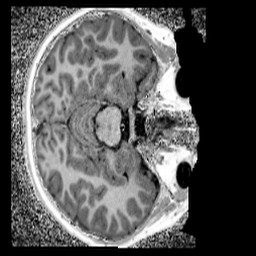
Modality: UNIT1_denoised
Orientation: axial
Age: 9
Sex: male
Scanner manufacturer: siemens
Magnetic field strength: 3 T
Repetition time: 4 s
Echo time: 0.00299 s